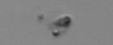
Label: detritus